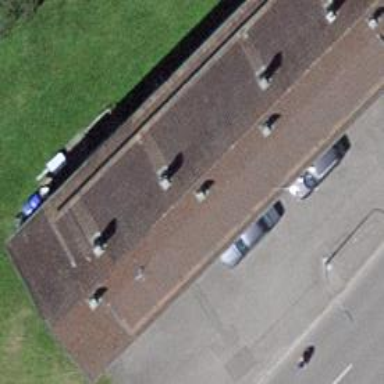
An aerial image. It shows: Gabled roof on building that houses apartments.